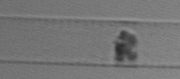
Label: Dactyliosolen_blavyanus